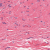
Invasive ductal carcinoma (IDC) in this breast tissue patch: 1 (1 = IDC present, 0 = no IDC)